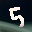
Label: 5